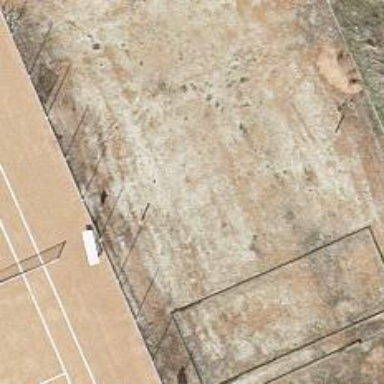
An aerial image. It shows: Boules pitch in the leisure land area.